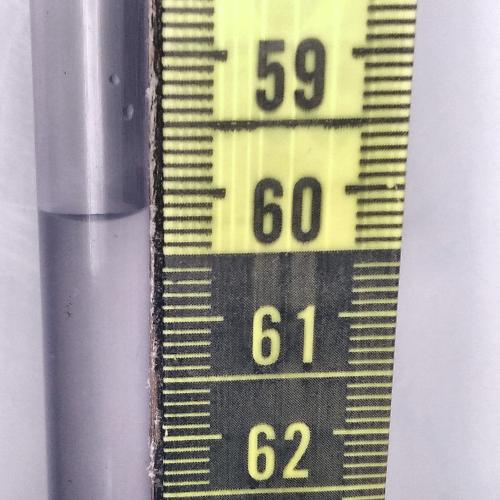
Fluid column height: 60.2 cm